Interaction volume radius: 10 \u00c5
Interaction volume height: 30 \u00c5
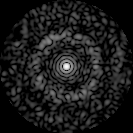
Disorder parameter: 0.8277